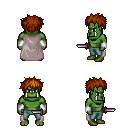
a pixel art fantasy rpg character, male body template, orc, green skin, gray cape, teal pants, brunette bedhead hairstyle, white cloth bracers, dagger, four views (front, back, left, right), 2x2 character sprite sheet, small pixel art, hard edges, no anti-aliasing